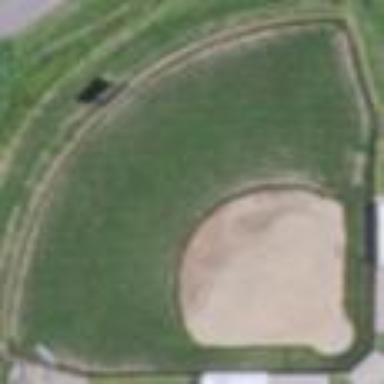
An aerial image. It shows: Softball pitch for leisure sports.